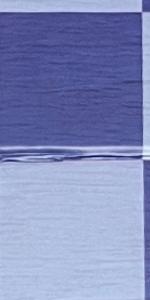
Label: Empty